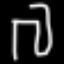
Label: pants